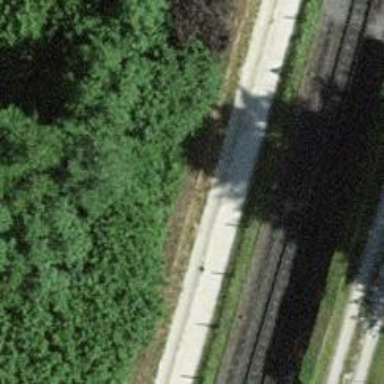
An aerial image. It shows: Track with grade3 tracktype.